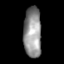
Tissue: skin
Cell type: Others
Senescence score: 0.6921
Nuclear area (px): 880
Mean DAPI intensity: 146.191